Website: lowes
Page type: customer-info-address
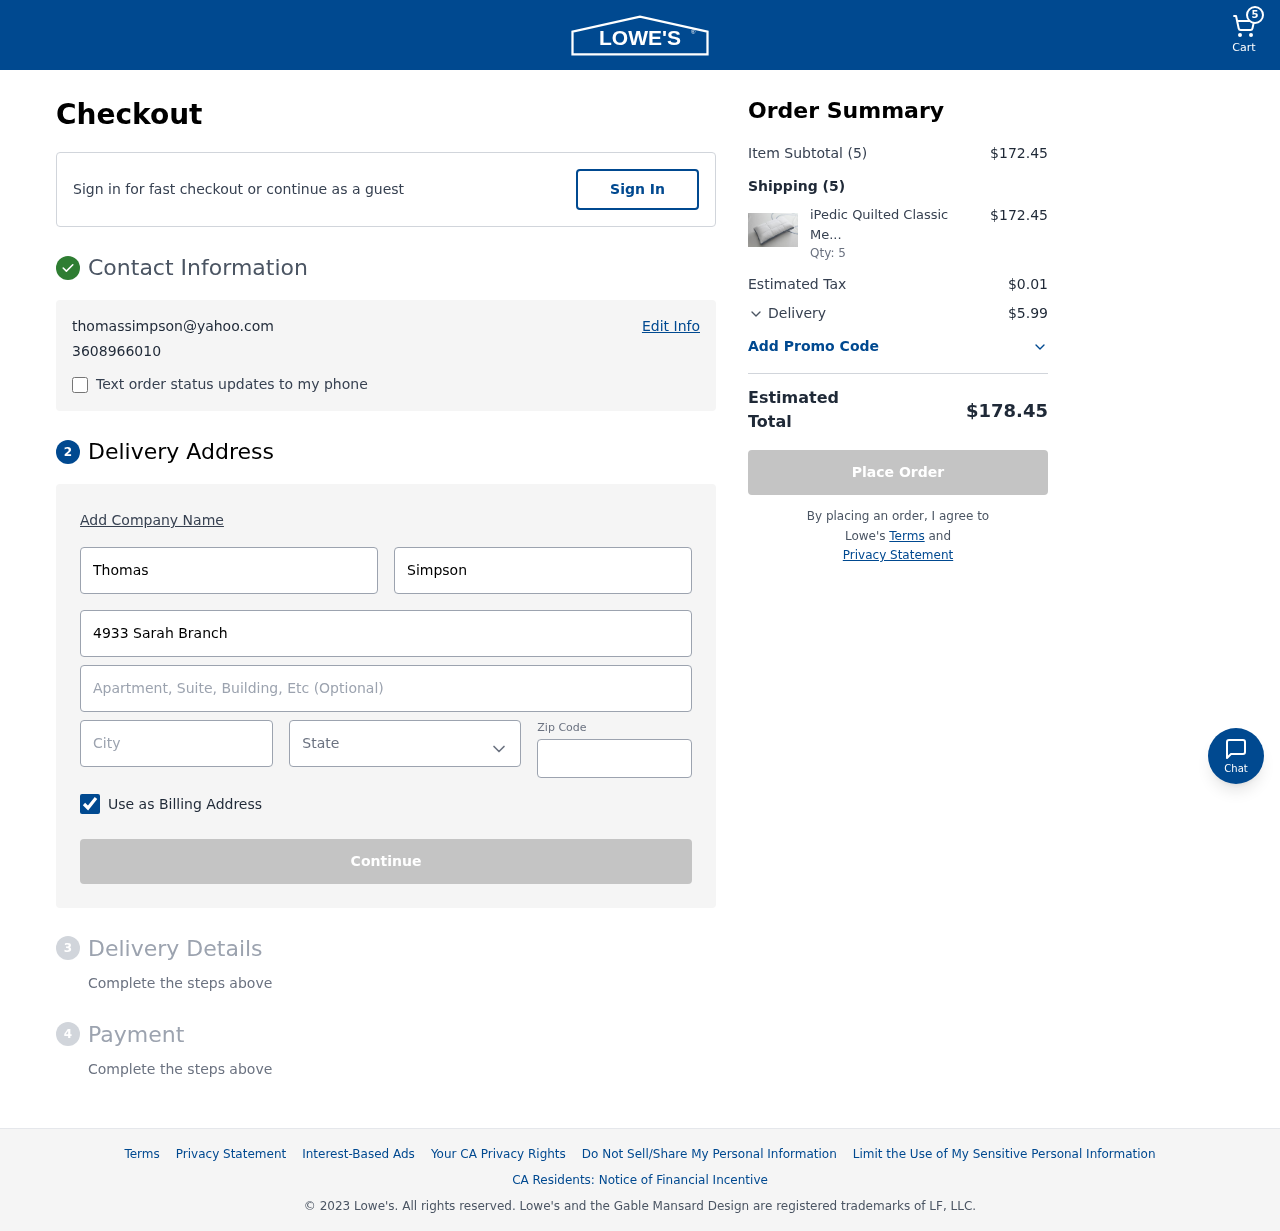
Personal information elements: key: PII_CITY
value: Lake Seth
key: PII_EMAIL
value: thomassimpson@yahoo.com
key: PII_FIRSTNAME
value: Thomas
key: PII_LASTNAME
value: Simpson
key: PII_PHONE
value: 3608966010
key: PII_POSTCODE
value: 46080
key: PII_STATE
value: VI
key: PII_STREET
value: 4933 Sarah Branch
Product elements: key: PRODUCT1_NAME
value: iPedic Quilted Classic Memory Foam Pillow, King
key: PRODUCT1_QUANTITY
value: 5
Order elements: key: ORDER_NUM_ITEMS
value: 5
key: ORDER_SUBTOTAL
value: $172.45
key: ORDER_NUM_ITEMS2
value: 5
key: ORDER_SUBTOTAL2
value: $172.45
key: ORDER_TAX
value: $0.01
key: ORDER_SHIPPING_COST
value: $5.99
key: ORDER_TOTAL
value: $178.45